Question: When I run my "'selenium'" tests, 'firefox' displays the following window:

Should I ignore it? Is there a way to fix it? I'm running 'firefox-38.0.5' and 'selenium-2.46.0'. 'selenium' starts 'firefox' this way:
'''
/usr/bin/firefox -profile /tmp/customProfileDire84f0e898d9c43d39dededa75b0dea22
'''
'''
dbus 413 1 0 Jun20 ? 00:00:05 /usr/bin/dbus-daemon --system --address=systemd: --nofork --nopidfile --systemd-activation
yuri 3994 1 0 Jun21 tty1 00:00:00 dbus-launch --sh-syntax --exit-with-session
yuri 3995 1 0 Jun21 ? 00:00:01 /usr/bin/dbus-daemon --fork --print-pid 5 --print-address 7 --session
yuri 6639 6636 0 Jun21 ? 00:00:00 /usr/bin/dbus-daemon --config-file=/etc/at-spi2/accessibility.conf --nofork --print-address 3
yuri 13082 5986 0 22:16 pts/4 00:00:00 /bin/bash -c ps -ef | grep dbus
yuri 13084 13082 0 22:16 pts/4 00:00:00 grep dbus
'''
I've just found out that this happens when I run tests under 'tmux'. Additionally, I set 'SSH_AUTH_SOCK' to '~/.ssh/ssh_auth_sock', so that I could make 'tmux' communicate with other 'ssh-agent' without restarting 'tmux'. And the related issue is that 'svn' can't access GNOME keyring, asks for password every time under 'tmux'.
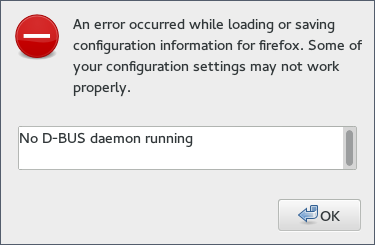
Answer: As it turns out, the issues has to do with 'tmux' not updating environment variables (not that it can). They manifest itself after restarting windows manager (exiting and starting it again) and leaving 'tmux' running. As a result, 'DBUS_SESSION_BUS_ADDRESS' changes its value, but processes running inside 'tmux' has still the old value of the variable. One option would probably be to create a symlink to the file, however I can't see it (e.g., 'unix:abstract=/tmp/dbus-JVndBgLlIC,guid=f9f24c9f9cdbd6648f38035e5598b880'). The other is to update the variable manually for each process needing it. Additionally, one can add the variable to 'tmux''s 'update-environment' option, so that new windows get the right value.
The same thing causes 'svn' unable to communicate to 'GNOME Keyring'.
Link to <URL>, just in case.